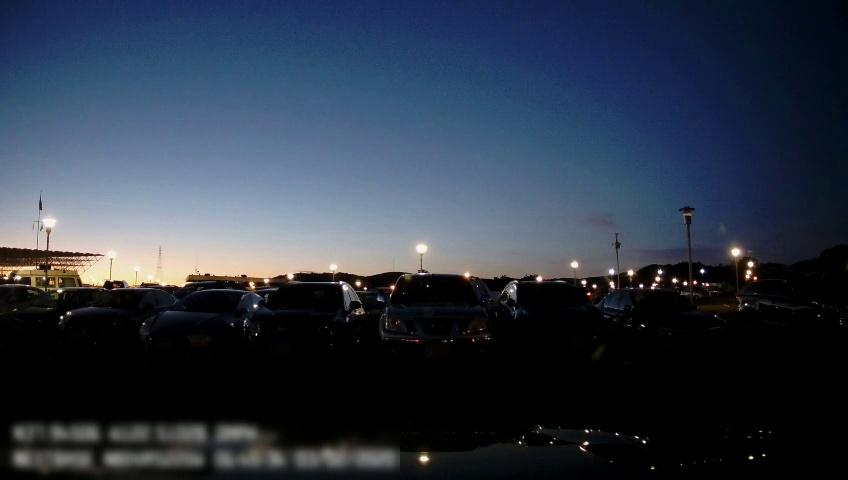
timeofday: Night
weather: Other
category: Drivable Space
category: Vehicles | SUV
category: Vehicles | Car
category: Vehicles | SUV
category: Vehicles | Truck
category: Vehicles | SUV
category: Vehicles | Car
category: Vehicles | Car
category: Vehicles | Car
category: Vehicles | Car
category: Vehicles | Other LV
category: Vehicles | SUV